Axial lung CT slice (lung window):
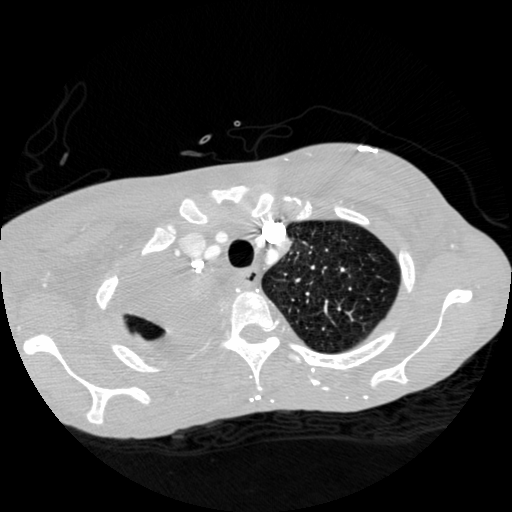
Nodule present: no